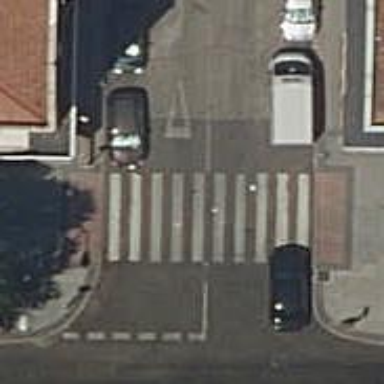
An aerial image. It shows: Uncontrolled road crossing.